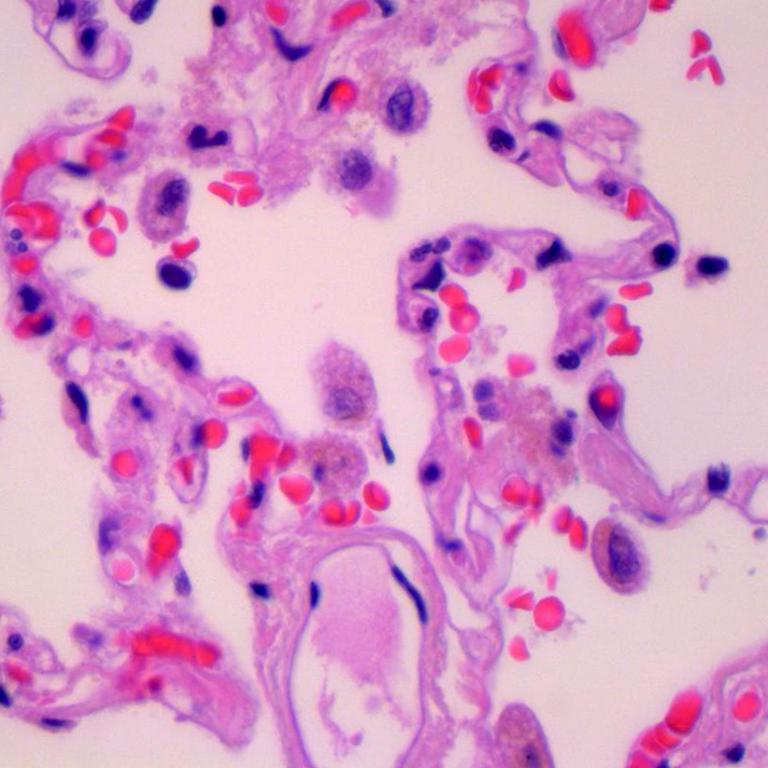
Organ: lung
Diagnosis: benign